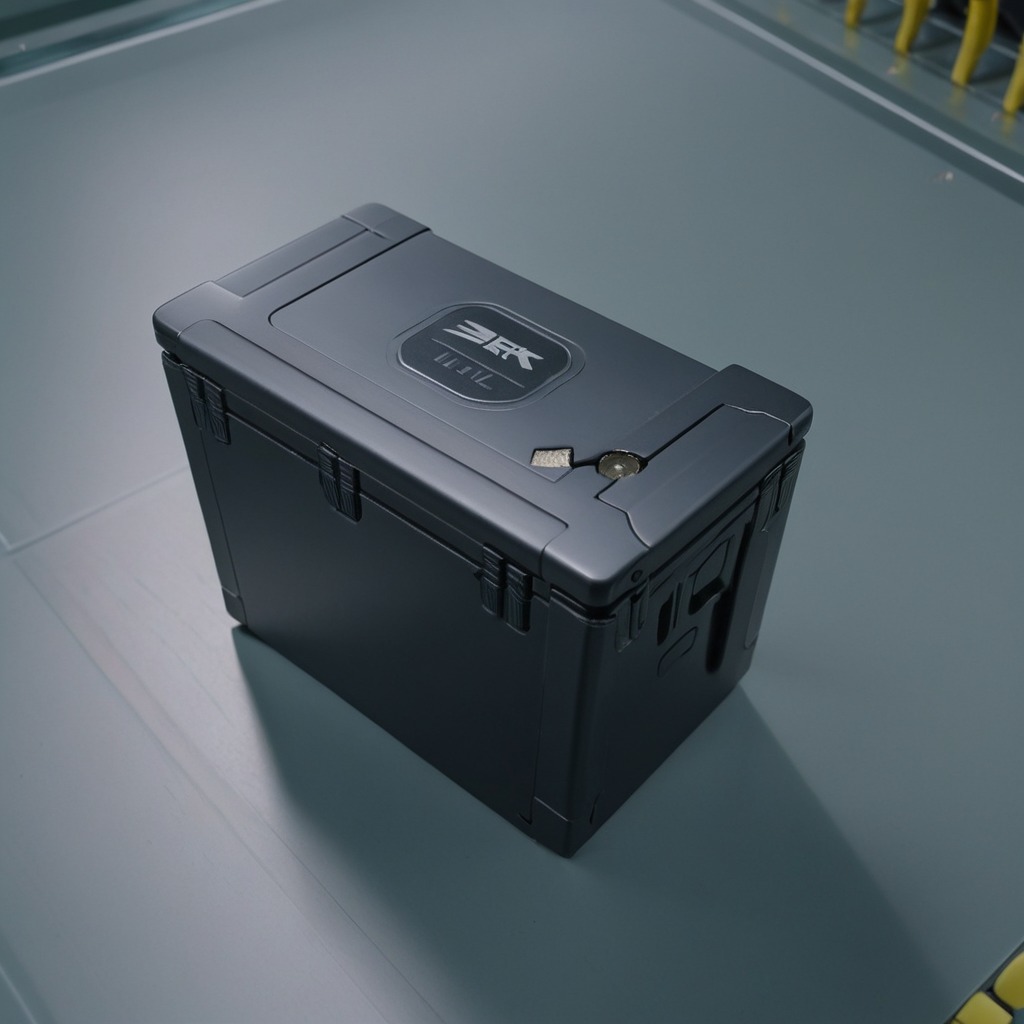
A utility knife lying on a toolbox surface in an airplane hangar workshop 8K